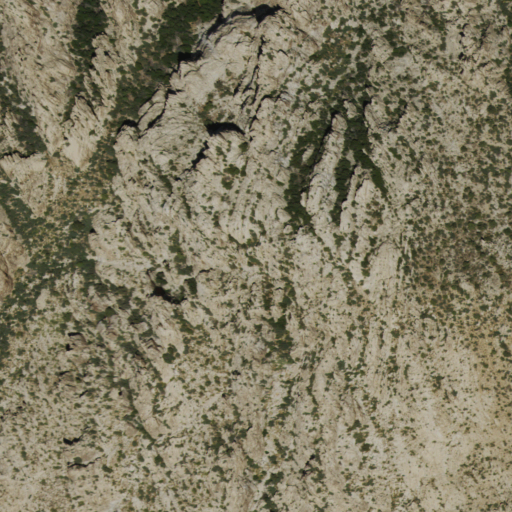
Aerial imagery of mountain in Nevada named Spirit Mountain containing shrub and evergreen forest